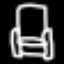
Label: chair